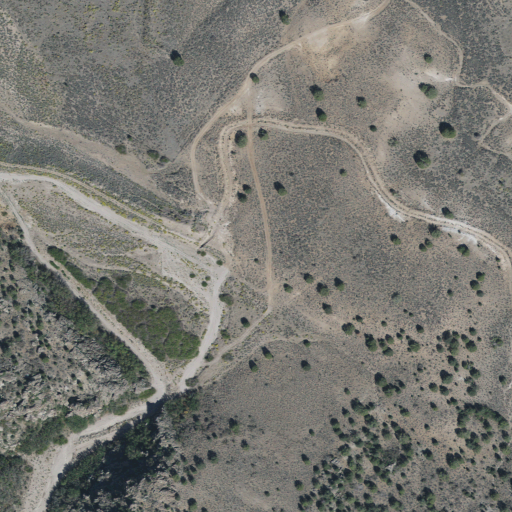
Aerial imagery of valley in Utah named Cave Canyon containing shrub and evergreen forest